Question: I'm building a custom soft keyboard for android and would like to add a layout to include the emoji keys similar to what the default android keyboard (AOSP) is doing. I've searched around but it seems that most people are trying to display custom emoji from images. I'm looking to show the built-in icons that comes with Android (as shown below):

It seems that I should be able to use the Unicode characters to send images from the keyboard, but my first attempt seems to generate only the older versions of the emojis. How do I support the latest emoji the phone can handle? Also, how do I display the emojis in my keyboard as in the image above?
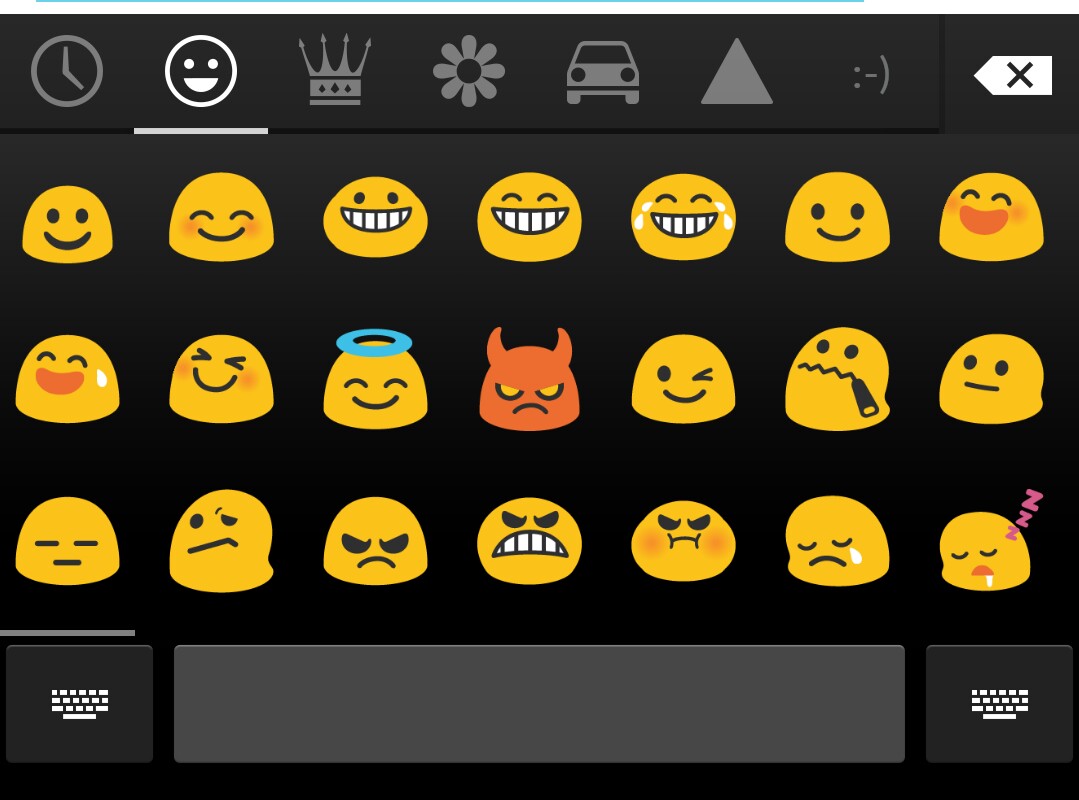
Answer: Thanks for all the suggestions. What I got to work for showing an emoji layout in my custom keyboard was the following:
1. In the .xml layout file, for each emoji you want to add, create a line like this: <Key android:codes="0x1F602" android:keyLabel="😂"/>
2. When committing the key, use: getCurrentInputConnection().commitText(String.valueOf(Character.toChars(primaryCode)), 1);